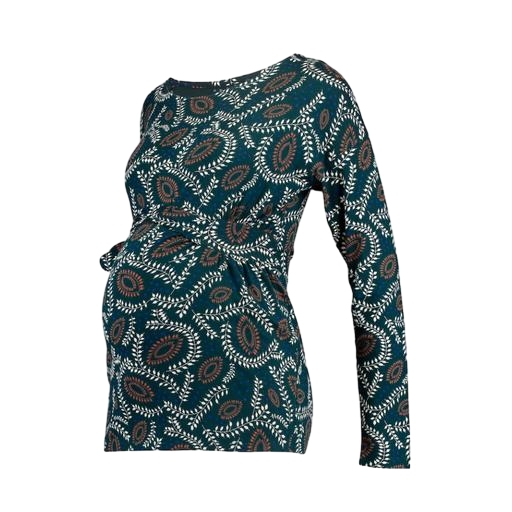
green maternity nursing top, multicolor maternity oatmeal twist front jersey tee, multicolor maternity petite t-shirt block print, white background